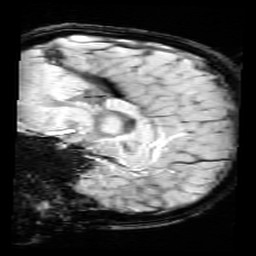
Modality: SWI
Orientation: sagittal
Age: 9
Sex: male
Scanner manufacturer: siemens
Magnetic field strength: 3 T
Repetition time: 0.027 s
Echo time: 0.02 s